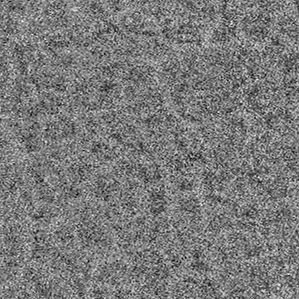
Label: frost